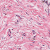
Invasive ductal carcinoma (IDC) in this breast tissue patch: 0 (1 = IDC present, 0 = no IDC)